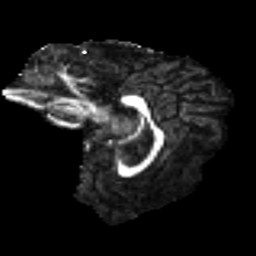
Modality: FA
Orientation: sagittal
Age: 32
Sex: male
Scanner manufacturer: ge
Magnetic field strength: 3 T
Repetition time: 7.8 s
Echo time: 0.0608 s